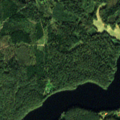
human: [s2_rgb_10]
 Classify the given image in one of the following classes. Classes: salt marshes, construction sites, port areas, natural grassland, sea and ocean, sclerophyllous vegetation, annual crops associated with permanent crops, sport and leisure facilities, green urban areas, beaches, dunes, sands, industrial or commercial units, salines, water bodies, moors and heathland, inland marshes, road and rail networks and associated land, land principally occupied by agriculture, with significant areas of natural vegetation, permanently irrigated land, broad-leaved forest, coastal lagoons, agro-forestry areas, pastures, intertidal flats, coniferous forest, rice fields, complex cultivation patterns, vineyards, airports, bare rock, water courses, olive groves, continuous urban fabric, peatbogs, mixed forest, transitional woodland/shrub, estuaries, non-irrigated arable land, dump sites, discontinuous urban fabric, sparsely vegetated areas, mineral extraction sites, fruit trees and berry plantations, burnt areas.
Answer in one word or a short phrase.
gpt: complex cultivation patterns, land principally occupied by agriculture, with significant areas of natural vegetation, coniferous forest, mixed forest, transitional woodland/shrub, water bodies